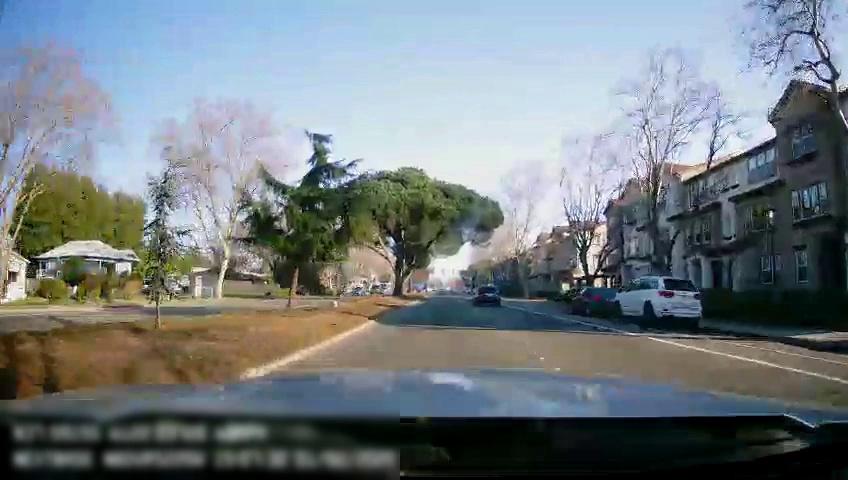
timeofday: Day
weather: Sunny
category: Drivable Space
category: Drivable Space
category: Vehicles | SUV
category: Vehicles | Car
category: Vehicles | Car
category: Vehicles | SUV
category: Vehicles | Car
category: Lanes | Current Lane
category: Lanes | Alternate Lane
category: Lanes | Alternate Lane